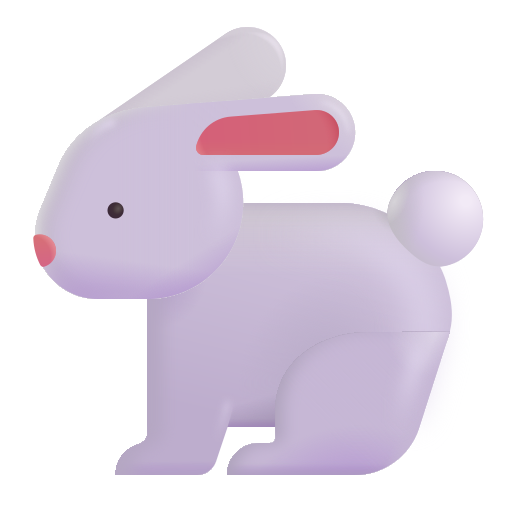
rabbit color